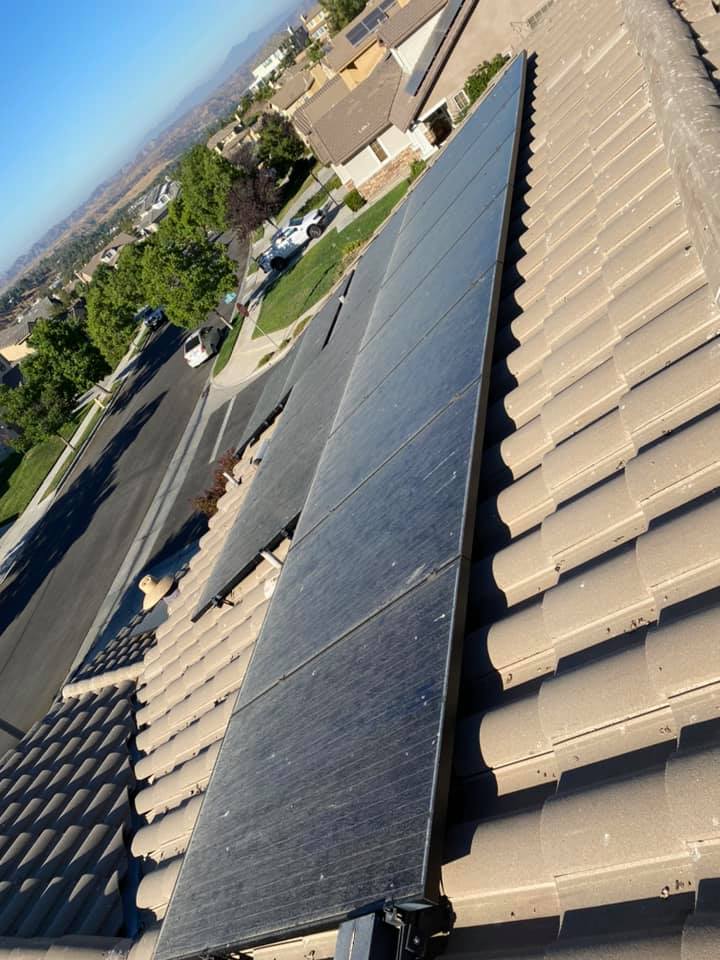
Label: Dusty